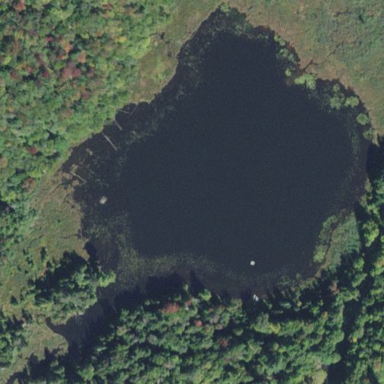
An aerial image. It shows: Pond surrounded by natural water.